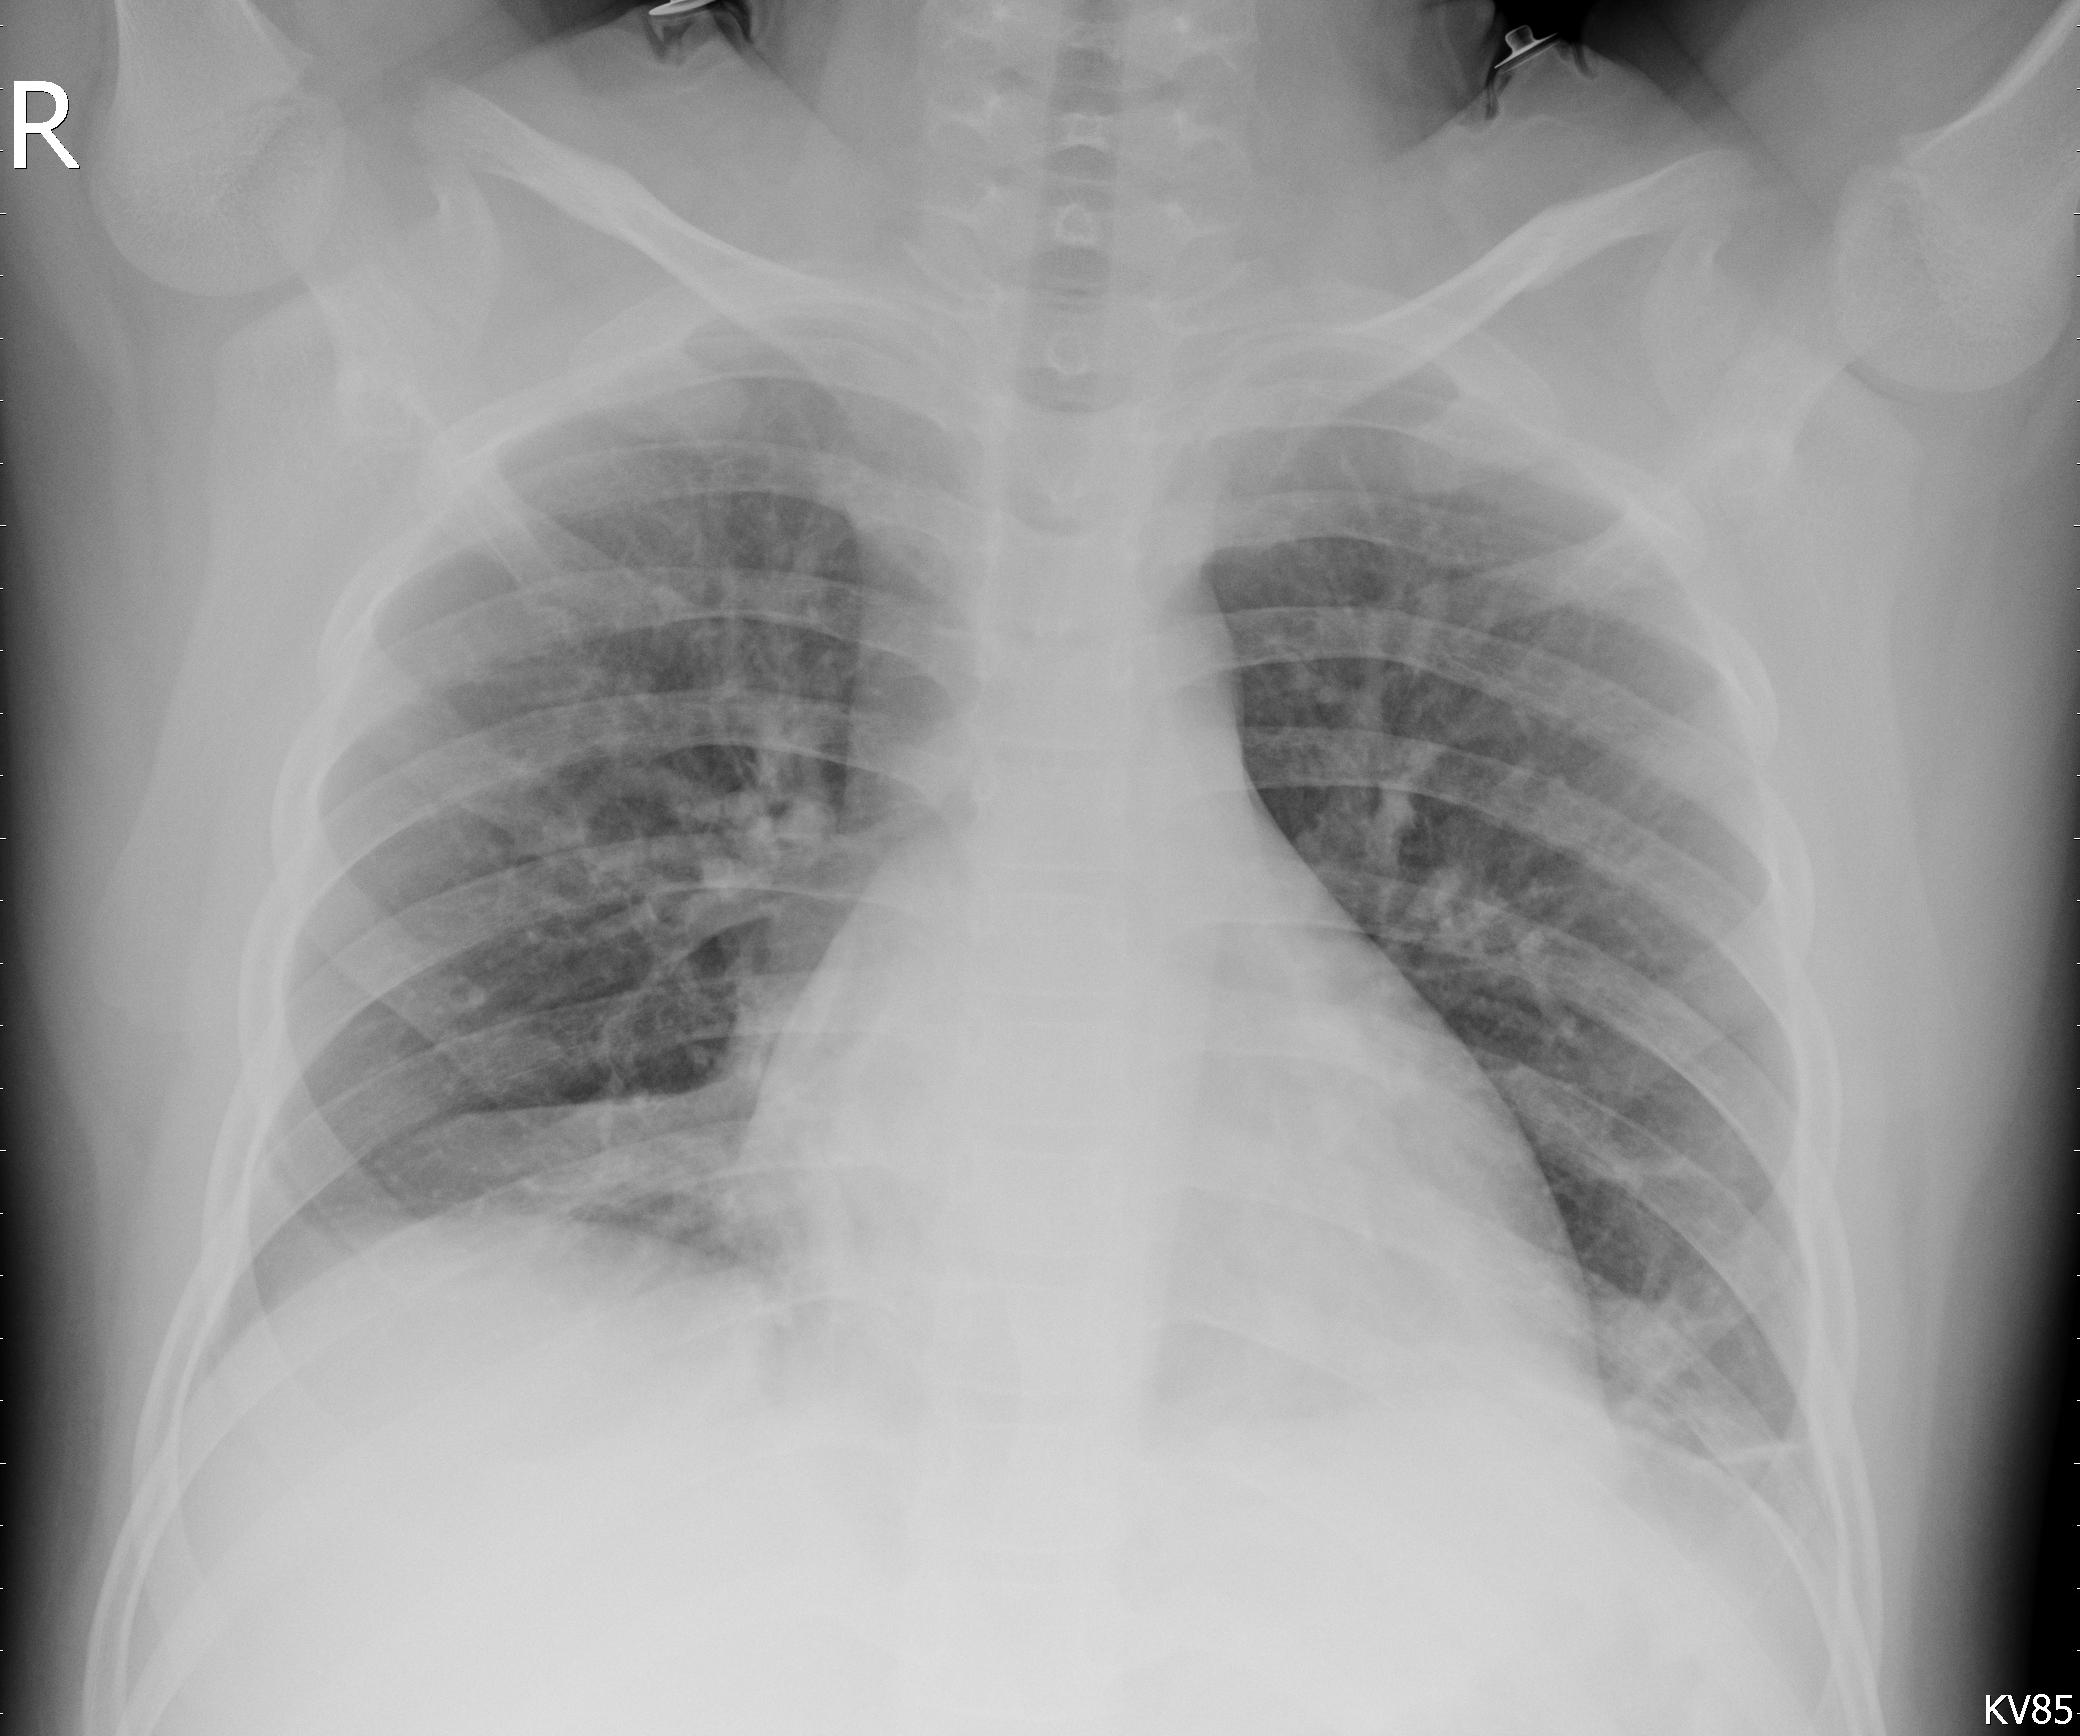
Diagnosis: PNEUMONIA